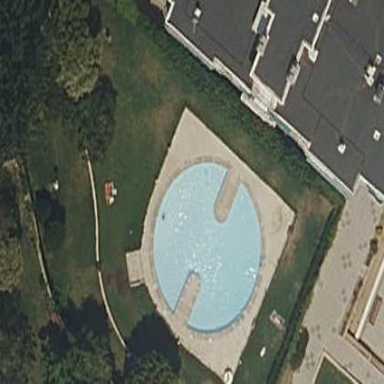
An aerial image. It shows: Outdoor inground swimming pool in leisure land.